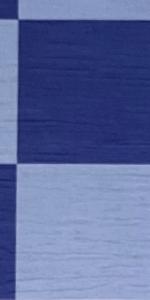
Label: Empty